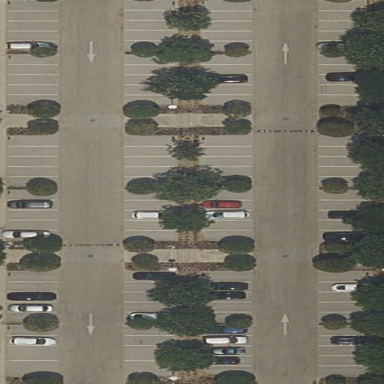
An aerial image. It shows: Parking area with surface.